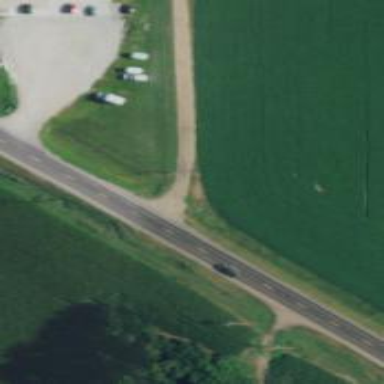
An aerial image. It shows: Secondary road with asphalt surface.